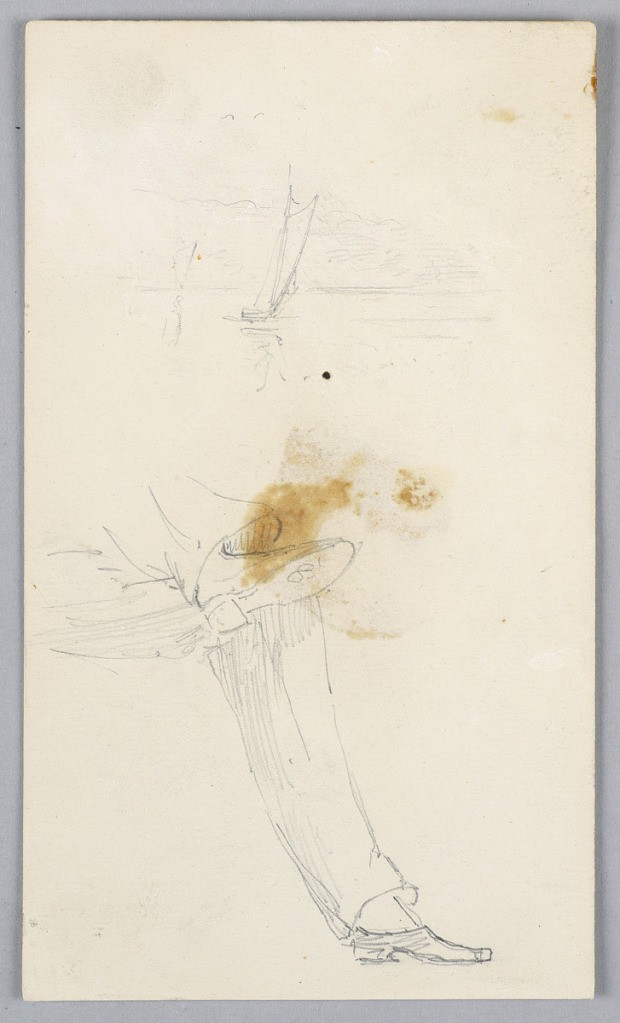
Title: Sketch of Crossed Legs
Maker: Arnold William Brunner, American, 1857–1925
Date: ca. 1883
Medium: Graphite on paper
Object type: Drawing
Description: Top, sailboat in still water. Below, man's legs crossed